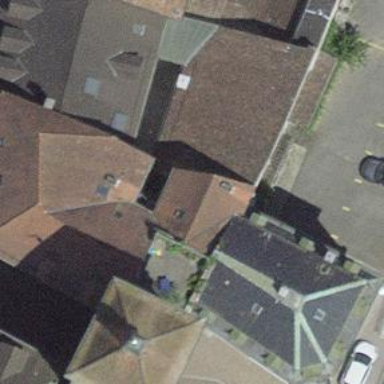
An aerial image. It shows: Building with tile roof.